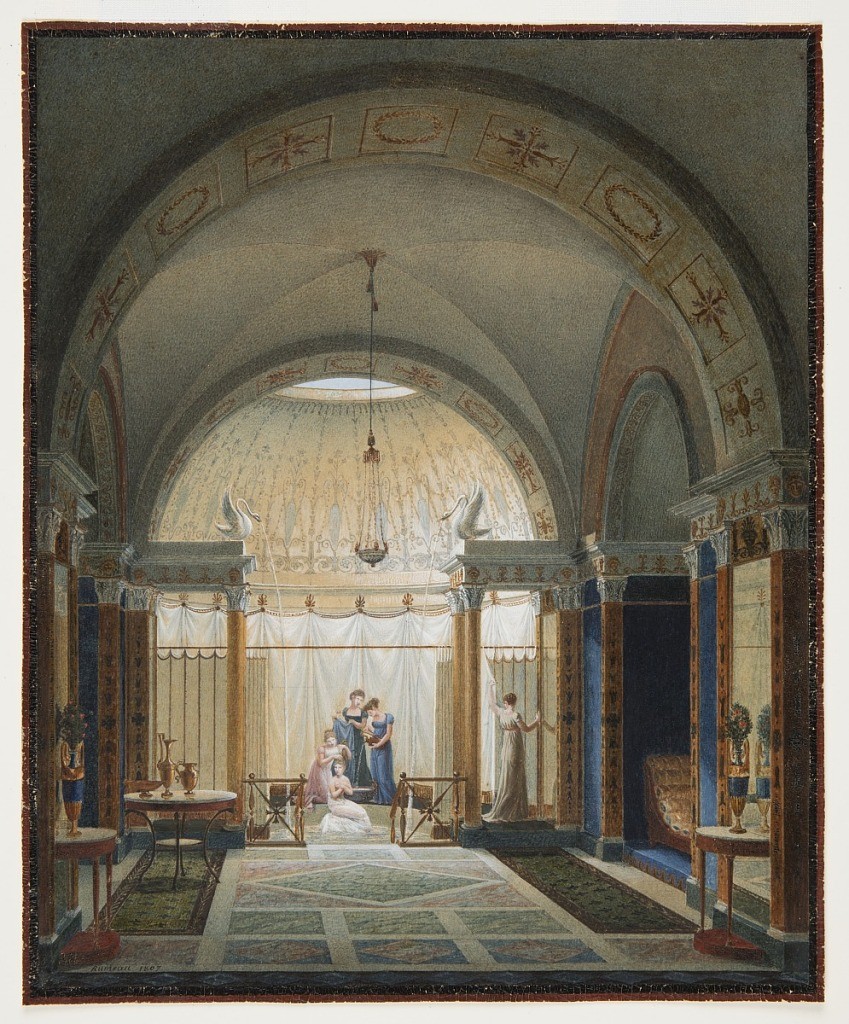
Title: Bathroom and Boudoir Interior
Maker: Jean-Claude Rumeau, French, active 1806 - 1823
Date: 1807
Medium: Pen and black ink, brush and watercolor, gouache, varnish, graphite on off-white paper
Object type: Drawing
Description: In the foreground, a boudoir with vaulted ceiling decorated in the arches with wreaths and alternating thunderbolts.  A chandelier is suspended from center of the ceiling.  Marble floor in geometric pattern in soft green, blue, and pink is covered on either side of room by long, flowered carpets.  Console tables in front of pier mirrors hold Etruscan-style porcelain and gilded vases with bouquets.  A white marble-top table at left has group of silver-gilt necessities for the bath:  a ewer, basin, and water pitcher.  Across the room at right a resting alcove showing a reclining chaise with horizontally tufted upholstery.  At rear, porticos on either side of central entrance to lower-level semi-circular bathing room are supported by Corinthian columns.  Large white swans, on inner edge of cornice, spew streams of water.  Semicircular dome of bathing room decorated with bands of elongated vases and flowers terminating in acanthus motifs.  White draped curtain caught with palmettes runs width of bathing room.  At center, a seated woman in bathing pool, her hair washed (?) by a servant.  Two women, wearing blue Empire dresses, also attend the woman, one holds towel, the other pours water into pool.  At far right, a woman dressed in white gown, pulls aside the curtain of dressing area.